Question: I've been looking around scipy and sklearn for clustering algorithms for a particular problem I have. I need some way of characterizing a population of N particles into k groups, where k is not necessarily know, and in addition to this, no a priori linking lengths are known (similar to this <URL>.
I've tried kmeans, which works well if you how many clusters you want. I've tried dbscan, which does poorly unless you it a characteristic length scale on which to stop looking (or start looking) for clusters. The problem is, I have potentially thousands of these clusters of particles, and I cannot spend the time to tell kmeans/dbscan algorithms what they should go off of.
Here is an example of what dbscan find:

You can see that there really are two separate populations here, though adjusting the epsilon factor (the max. distance between neighboring clusters parameter), I simply cannot get it to see those two populations of particles.
Is there any other algorithms which would work here? I'm looking for minimal information upfront - in other words, I'd like the algorithm to be able to make "smart" decisions about what could constitute a separate cluster.
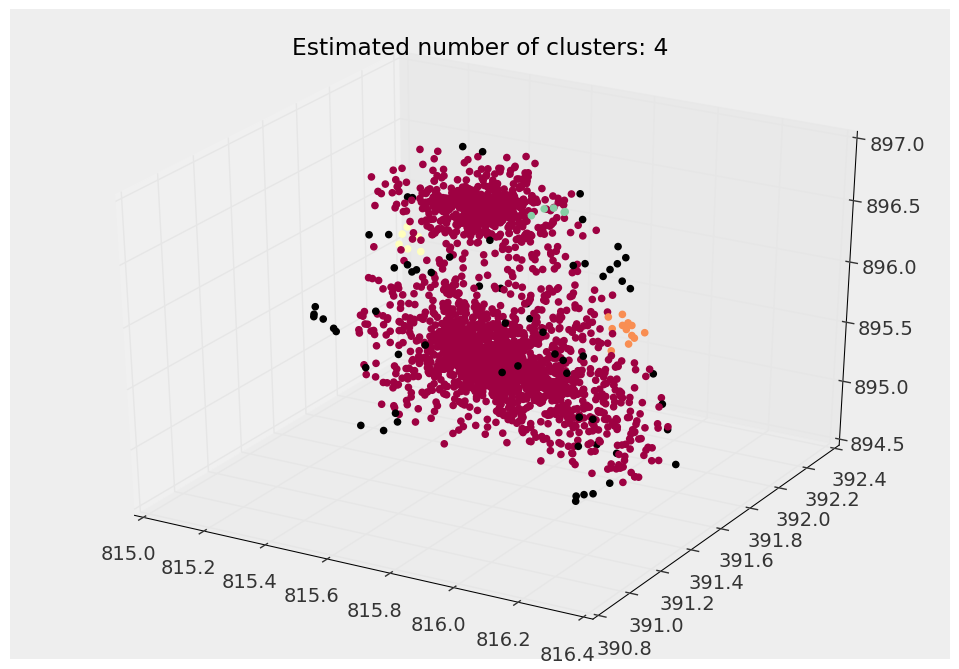
Answer: I've found one that requires NO a priori information/guesses and does very well for what I'm asking it to do. It's called <URL>.
Here's an example of what it gives:

I also want to point out that in the documentation is states that it may not scale well.